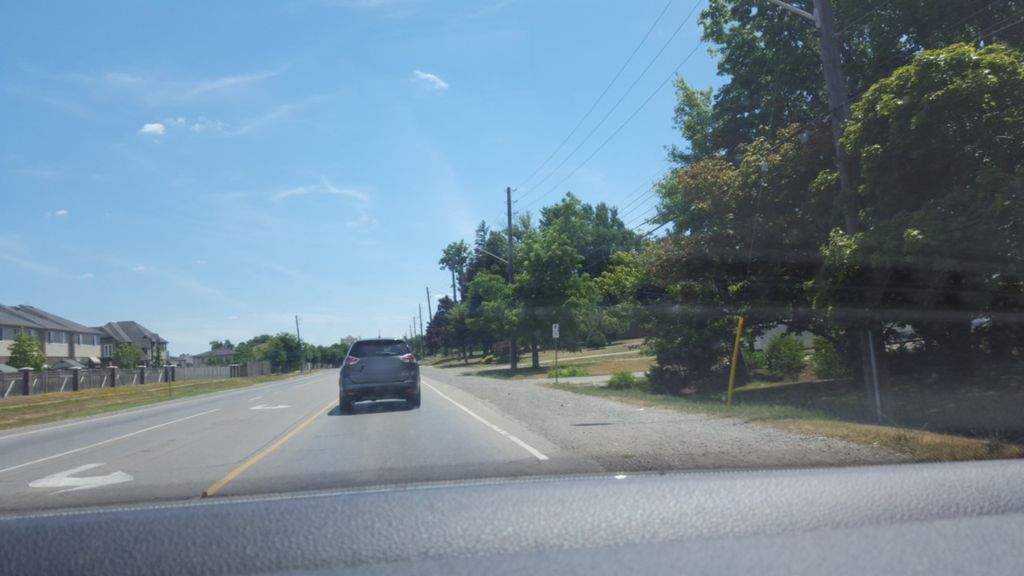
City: hamilton